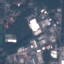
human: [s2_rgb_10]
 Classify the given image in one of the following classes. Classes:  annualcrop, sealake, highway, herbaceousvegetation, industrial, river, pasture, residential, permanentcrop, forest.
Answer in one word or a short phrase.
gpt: Industrial